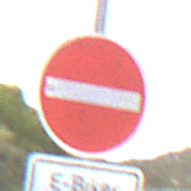
Verkehrszeichen: VerbotDerEinfahrt
Zusatzzeichen unten: BesondereFahrzeugeUndTransportgueter13
Umgebung: Outdoor, Nature
Tageszeit: Midday
Wetter: Overcast
Licht: Natural
Jahreszeit: NotSpecified
Kontrast: LowContrast